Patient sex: M
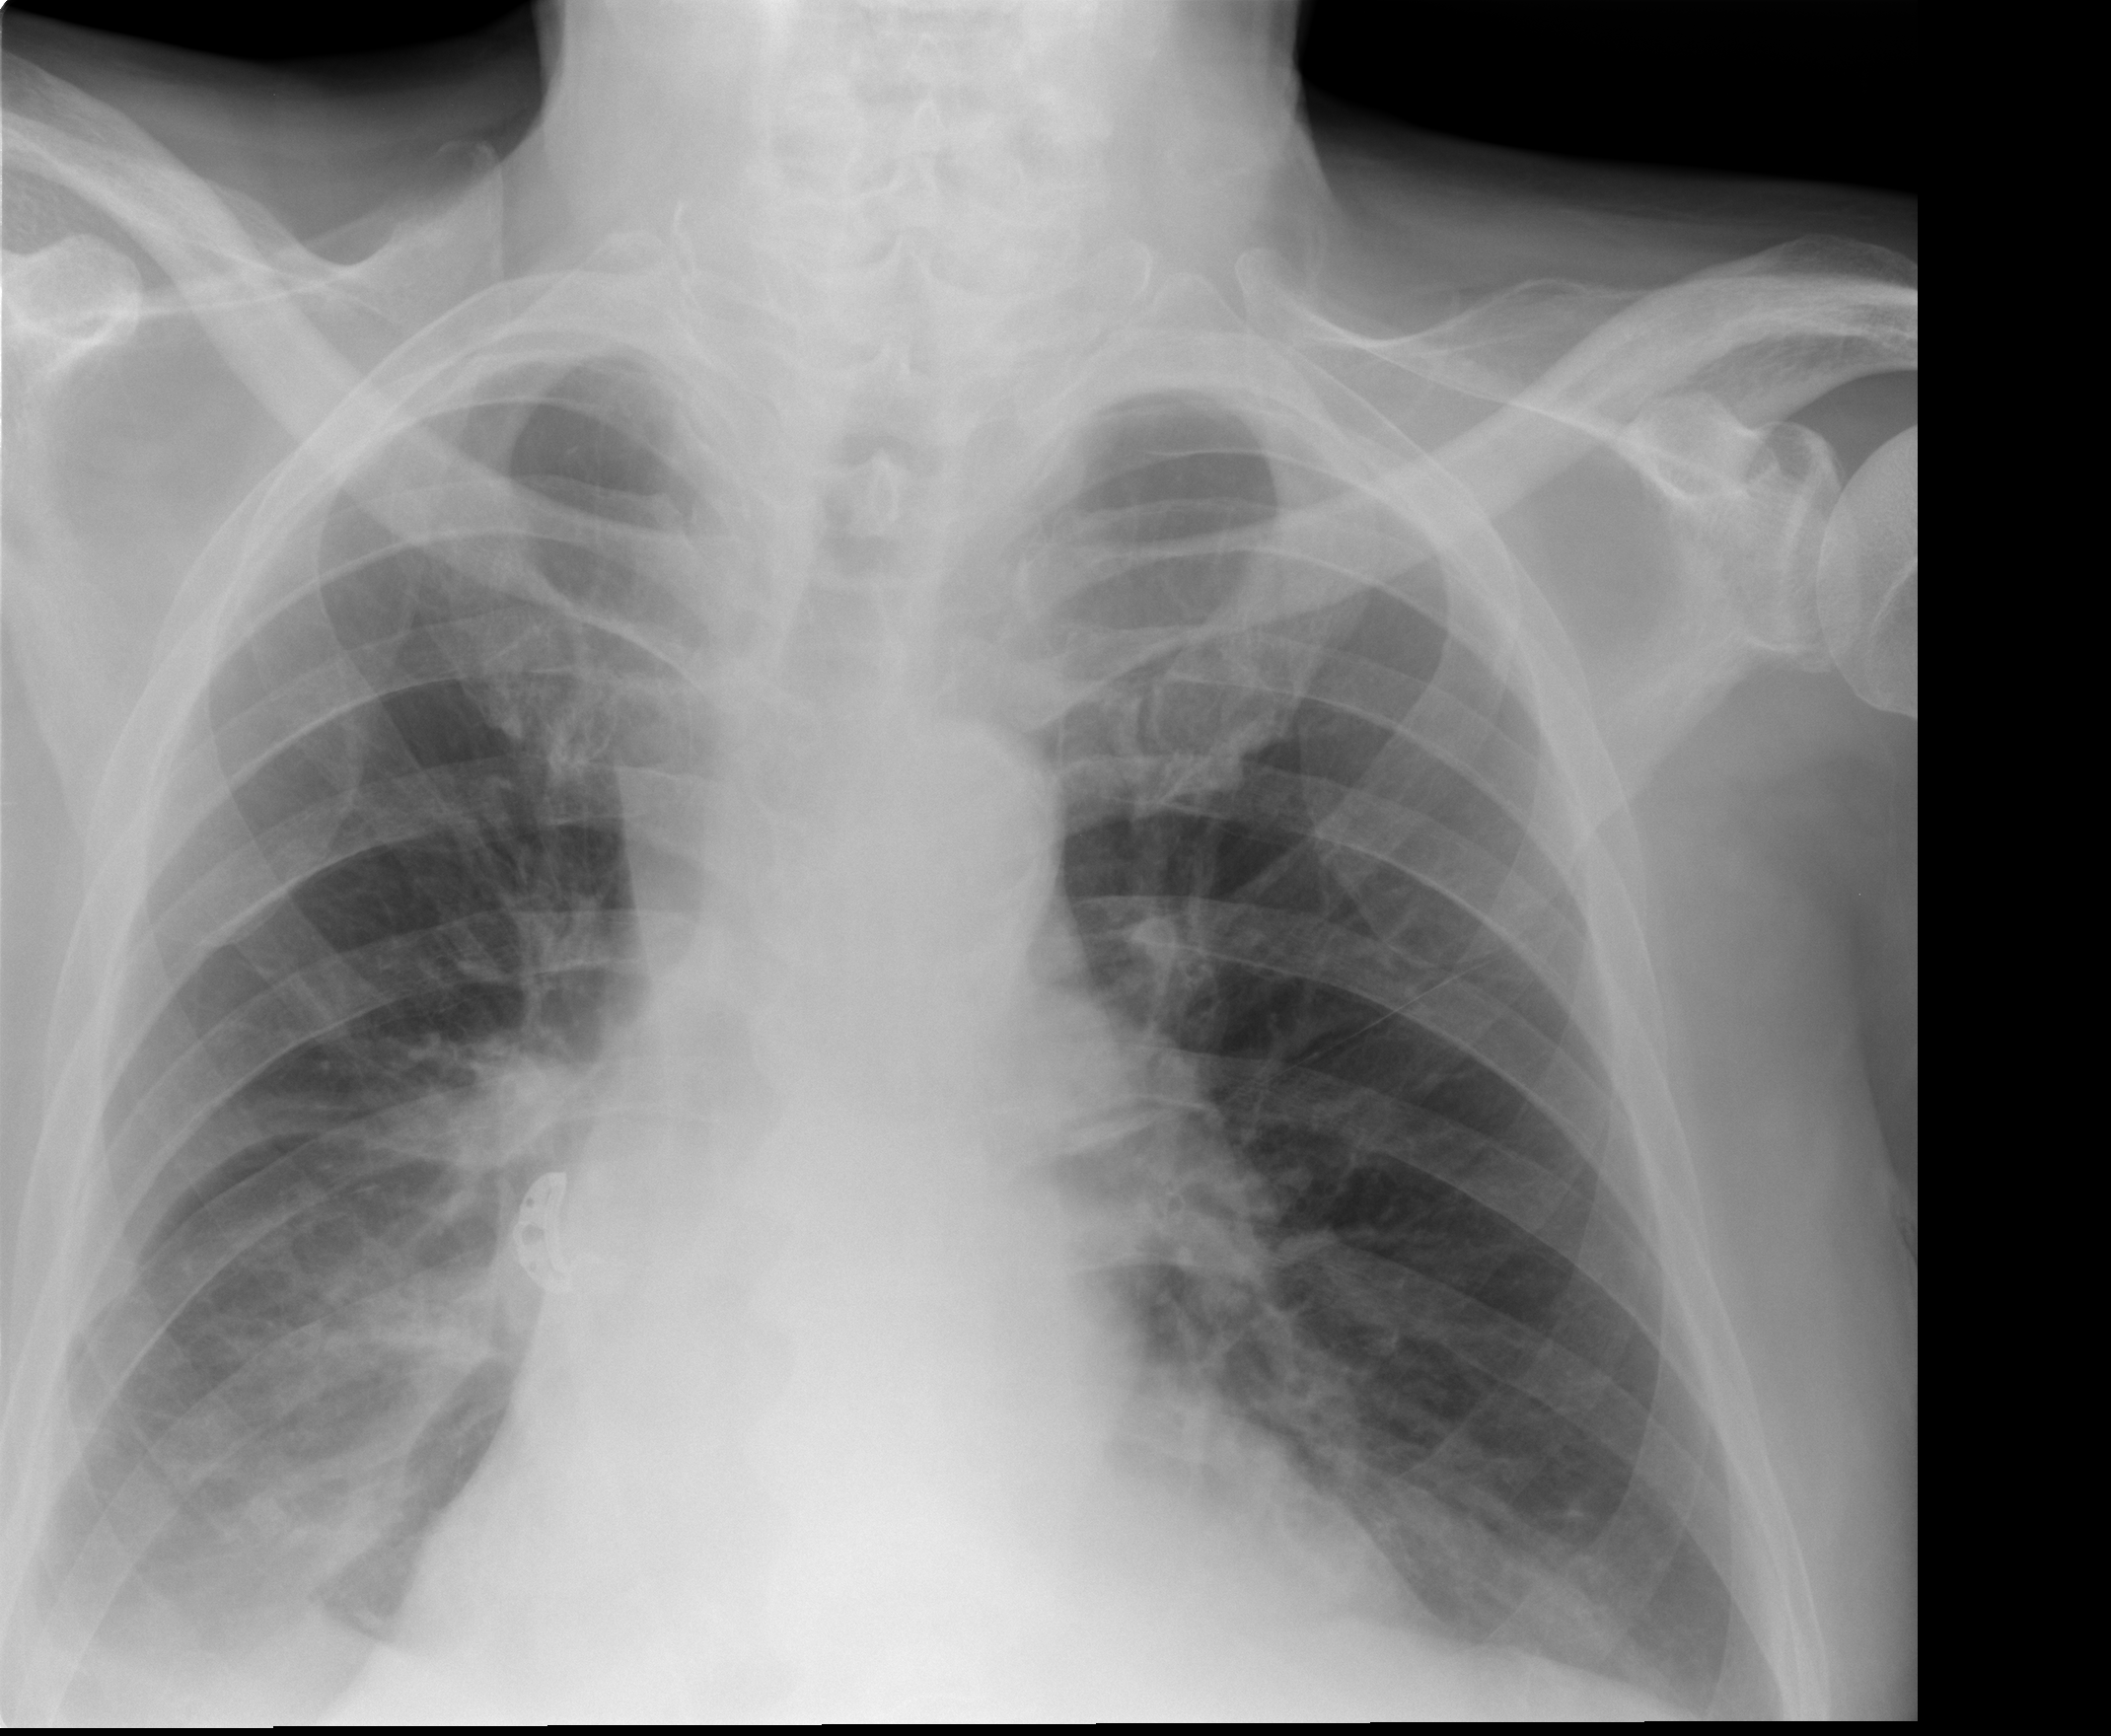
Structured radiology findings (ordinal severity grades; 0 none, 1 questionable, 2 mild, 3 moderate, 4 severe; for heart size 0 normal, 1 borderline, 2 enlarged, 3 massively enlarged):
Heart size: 2
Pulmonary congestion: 2
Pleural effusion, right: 2
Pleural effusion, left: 0
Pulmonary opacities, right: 0
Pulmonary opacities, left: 0
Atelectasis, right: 2
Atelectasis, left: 1